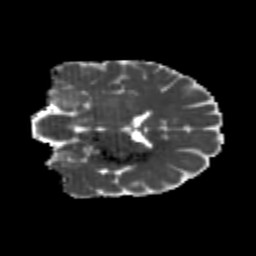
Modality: MD
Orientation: coronal
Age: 23
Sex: male
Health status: healthy
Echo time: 0.074 s